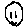
Label: smiley face